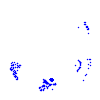
Particle: proton